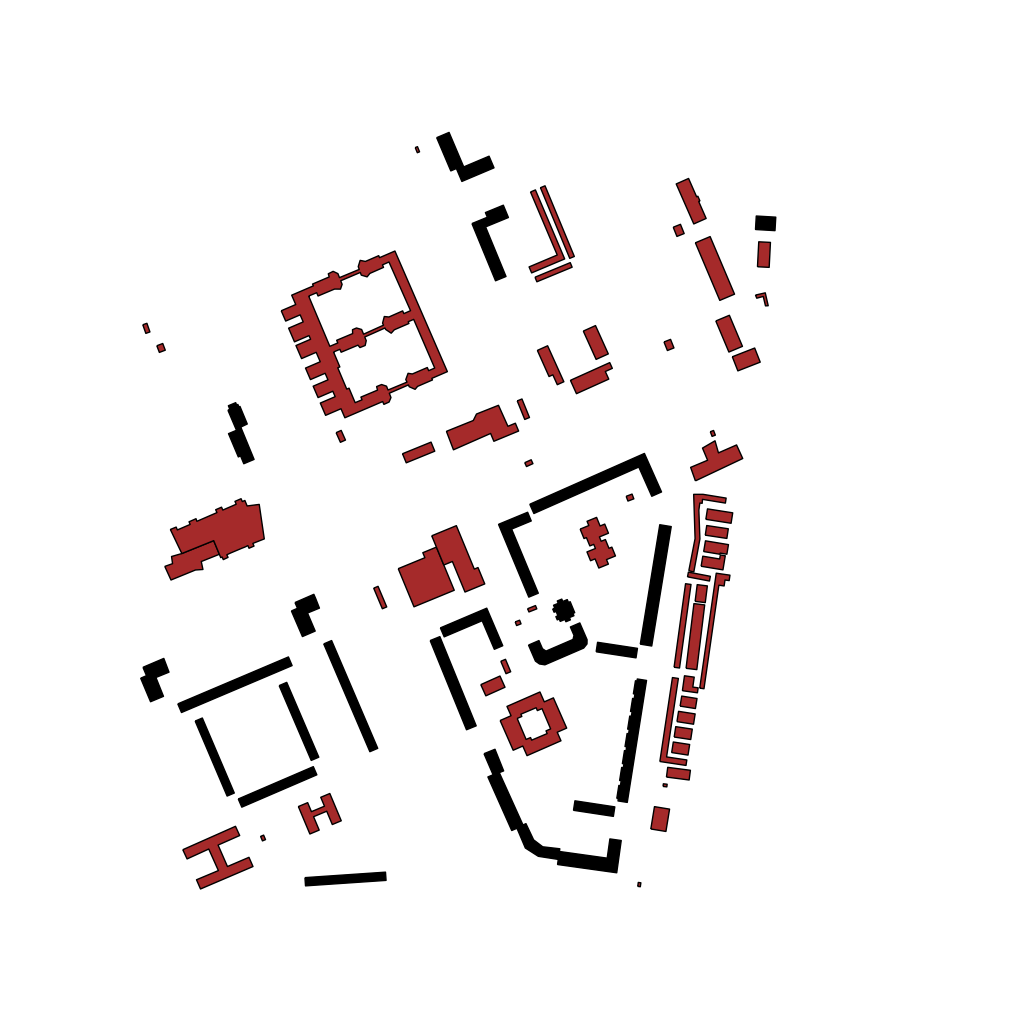
Tags: overhead vector_map, business, recreation, residential, modern, soviet, high_rise, individual_rise, low_rise, medium_rise, density_2, Building, Facility, 1.0 km²